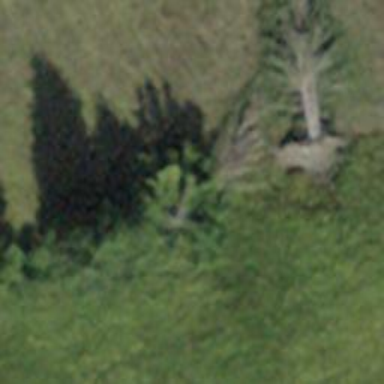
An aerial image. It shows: Row of trees in natural setting.